Interaction volume radius: 10 \u00c5
Interaction volume height: 10 \u00c5
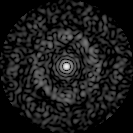
Disorder parameter: 0.8644